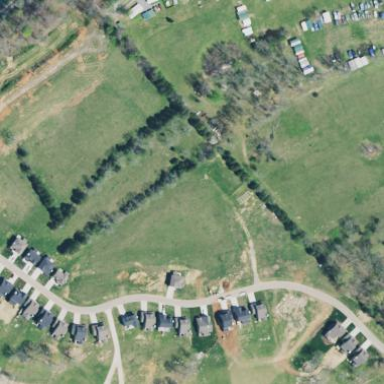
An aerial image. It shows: Residential area composed of single-family homes.